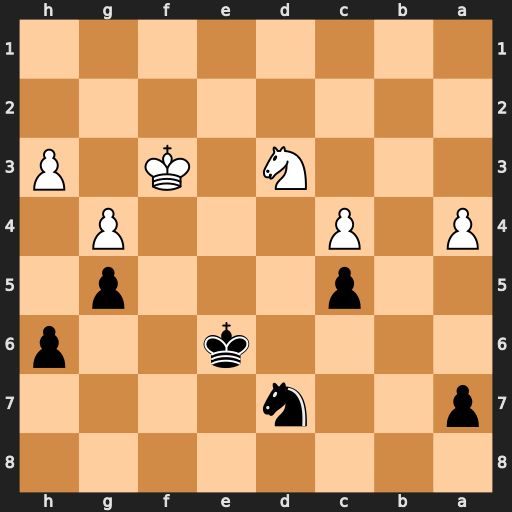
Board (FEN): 8/p2n4/4k2p/2p3p1/P1P3P1/3N1K1P/8/8
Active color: b
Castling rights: -
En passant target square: -
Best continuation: Ne5+ Ke4 Nxd3 Kxd3 Ke5 a5 Kf4